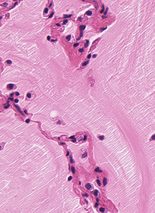
Tumor epithelial tissue: no
Tumor-associated stroma tissue: no
Normal tissue: yes